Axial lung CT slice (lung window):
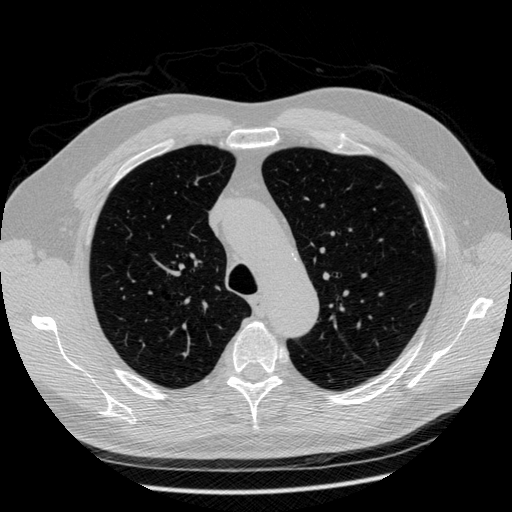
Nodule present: no